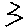
Label: zigzag